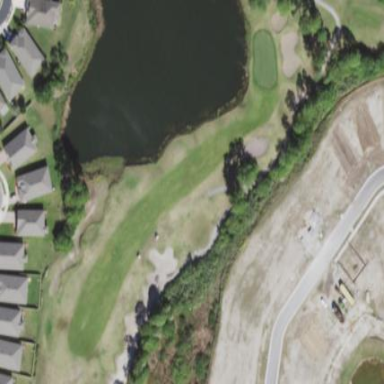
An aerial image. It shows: Golf fairway surrounded by grass.